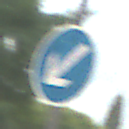
Verkehrszeichen: VorgeschriebeneVorbeifahrtLinks
Umgebung: Outdoor, Urban
Tageszeit: MorningAfternoon
Wetter: Overcast
Licht: Natural
Jahreszeit: NotSpecified
Kontrast: LowContrast